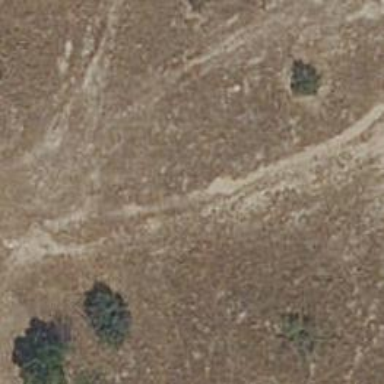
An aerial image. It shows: Path on the ground.